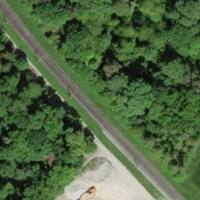
EUNIS habitat code: 41
Species observed at this site:
Corylus avellana